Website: slack
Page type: payment
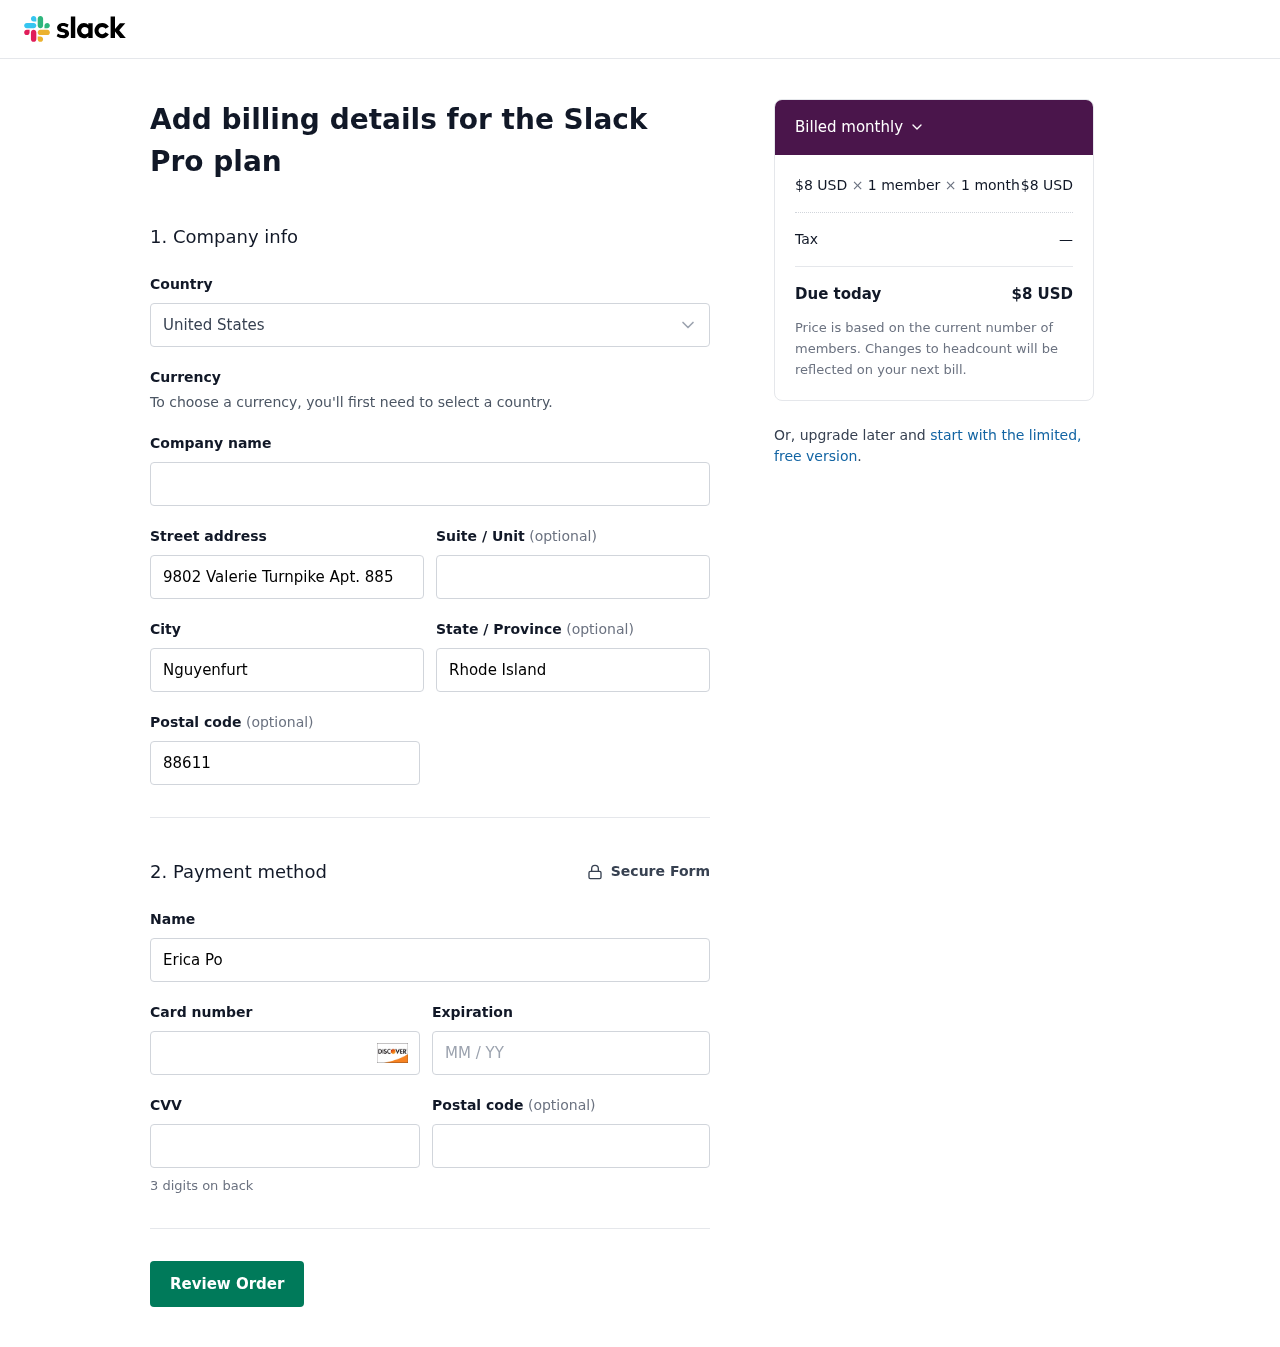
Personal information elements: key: PII_COUNTRY
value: United States
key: PII_STREET
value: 9802 Valerie Turnpike Apt. 885
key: PII_CITY
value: Nguyenfurt
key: PII_STATE
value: Rhode Island
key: PII_POSTCODE
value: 88611
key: PII_FULLNAME
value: Erica Porter
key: PII_CARD_NUMBER
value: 6011 1771 8236 2178
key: PII_CARD_EXPIRY
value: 11/28
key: PII_CARD_CVV
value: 229
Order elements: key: ORDER_PRICE_PER_MEMBER
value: $8 USD
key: ORDER_NUM_MEMBERS
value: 1 member
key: ORDER_NUM_MONTHS
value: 1 month
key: ORDER_SUBTOTAL
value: $8 USD
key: ORDER_TAX
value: —
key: ORDER_TOTAL
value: $8 USD